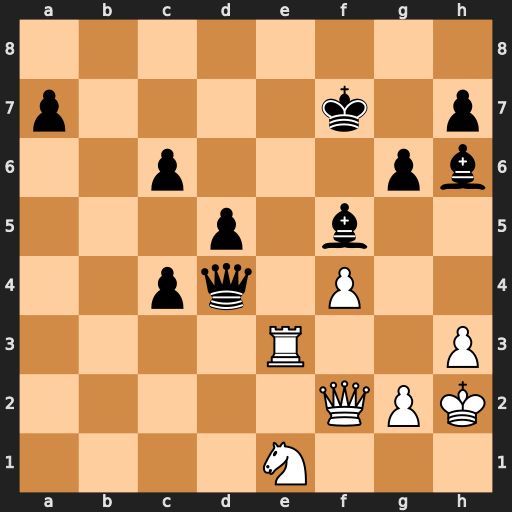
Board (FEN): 8/p4k1p/2p3pb/3p1b2/2pq1P2/4R2P/5QPK/4N3
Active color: w
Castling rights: -
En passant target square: -
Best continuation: Re7+ Kxe7 Qxd4